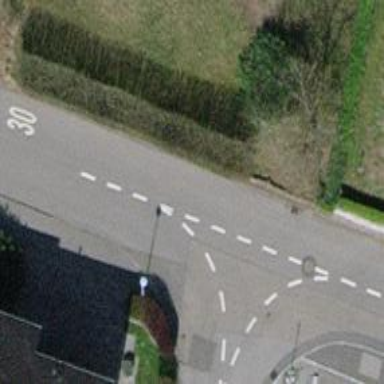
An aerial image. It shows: Hedge acting as barrier.